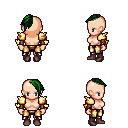
a pixel art fantasy rpg character, female body template, human, light skin, gold arm armor, gold greaves, green long mohawk hairstyle, leather bracers, maroon shoes, four views (front, back, left, right), 2x2 character sprite sheet, small pixel art, hard edges, no anti-aliasing